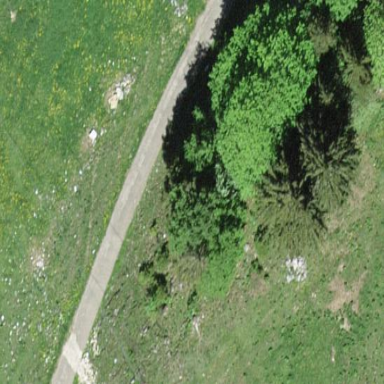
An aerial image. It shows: Evergreen needle-leaved forest.